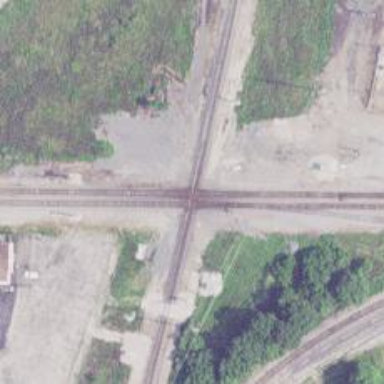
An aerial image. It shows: Railway crossing.